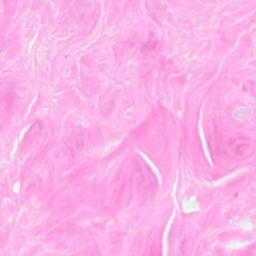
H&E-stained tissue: Breast